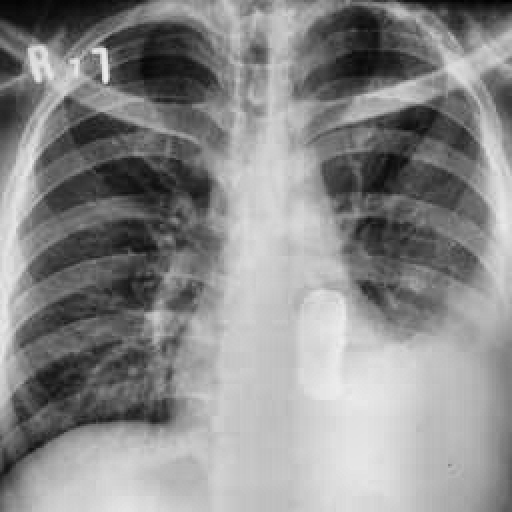
Finding: TUBERCULOSIS